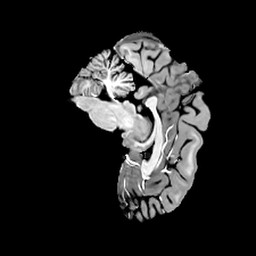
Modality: T1w
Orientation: sagittal
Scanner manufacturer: siemens
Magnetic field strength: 7 T